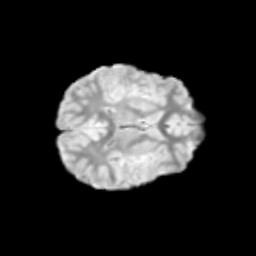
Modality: T2w
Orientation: axial
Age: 9
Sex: female
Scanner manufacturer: siemens
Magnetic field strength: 3 T
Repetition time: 3.8 s
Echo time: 0.07 s